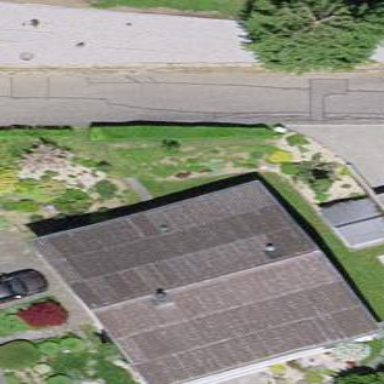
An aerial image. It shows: Building with tiled roof.